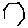
Label: hexagon